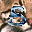
Label: 5